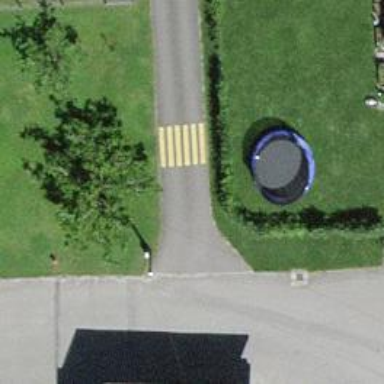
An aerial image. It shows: Uncontrolled zebra crossing.